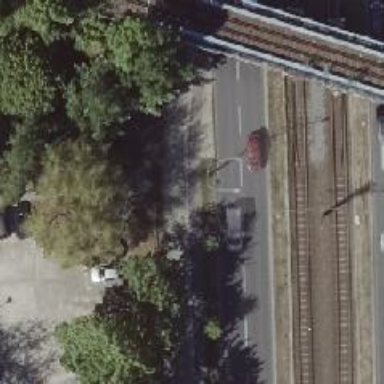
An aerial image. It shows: Sidewalk with asphalt surface for pedestrians and cycleway.